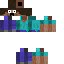
A male human skin with medium skin, wearing brown long hair dressed in a blue tshirt and brown pants, featuring a closed mouth.